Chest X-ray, AP view. Patient: 32 years old, sex F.
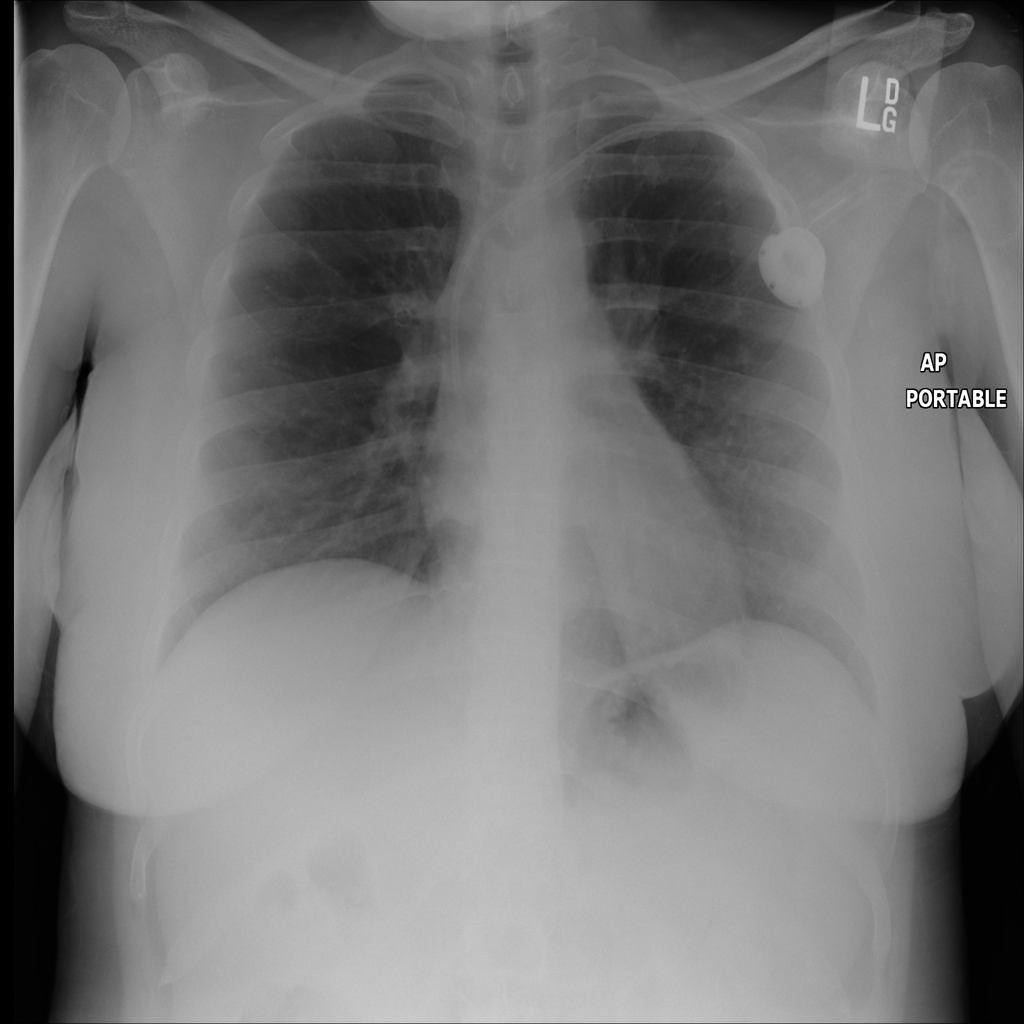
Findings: No Finding